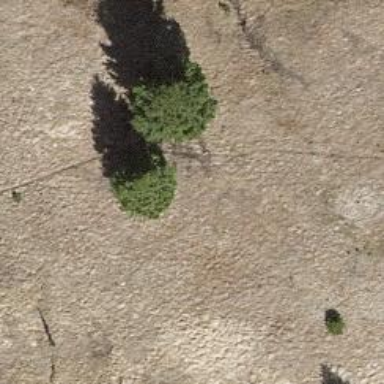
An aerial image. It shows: Beautiful tree in nature.